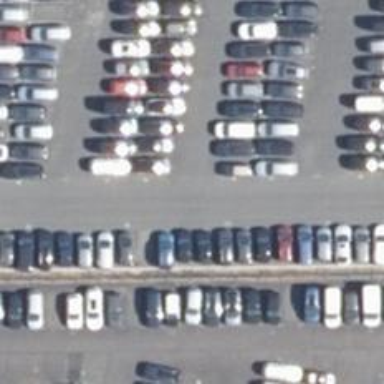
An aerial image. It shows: Parking aisle designated as service road.